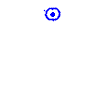
Particle: pion